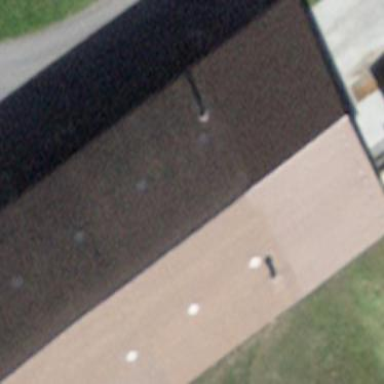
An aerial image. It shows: Farm auxiliary building with gabled roof.